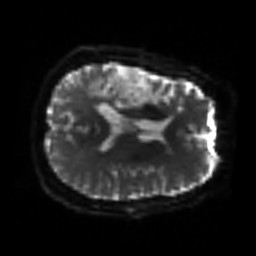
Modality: sbref
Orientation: axial
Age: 58
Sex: male
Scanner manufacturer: siemens
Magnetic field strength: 3 T
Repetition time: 3.2 s
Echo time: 0.081 s